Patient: sex F, age 69
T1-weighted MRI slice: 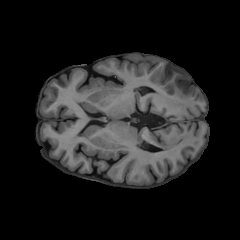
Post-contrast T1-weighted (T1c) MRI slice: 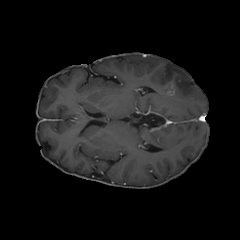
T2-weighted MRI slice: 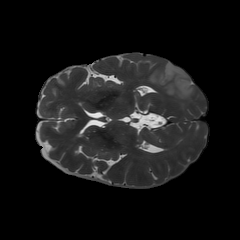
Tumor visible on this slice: yes
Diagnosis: Glioblastoma, IDH-wildtype
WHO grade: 4